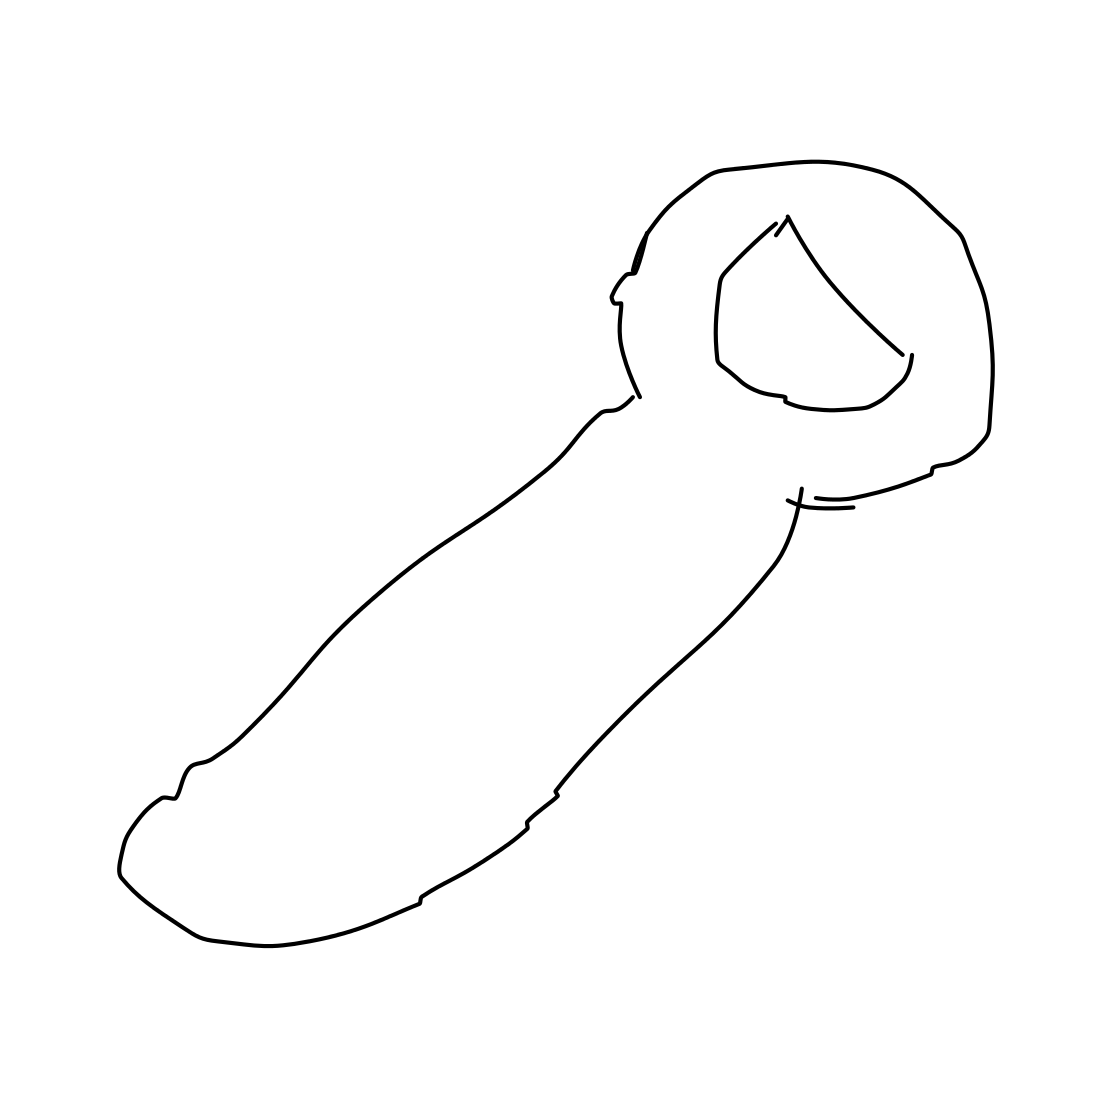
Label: bottle opener